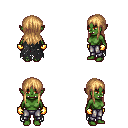
a pixel art fantasy rpg character, female body template, orc, green skin, black tattered cape, metal pants, light blonde unkempt hairstyle, gold gloves, four views (front, back, left, right), 2x2 character sprite sheet, small pixel art, hard edges, no anti-aliasing